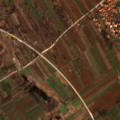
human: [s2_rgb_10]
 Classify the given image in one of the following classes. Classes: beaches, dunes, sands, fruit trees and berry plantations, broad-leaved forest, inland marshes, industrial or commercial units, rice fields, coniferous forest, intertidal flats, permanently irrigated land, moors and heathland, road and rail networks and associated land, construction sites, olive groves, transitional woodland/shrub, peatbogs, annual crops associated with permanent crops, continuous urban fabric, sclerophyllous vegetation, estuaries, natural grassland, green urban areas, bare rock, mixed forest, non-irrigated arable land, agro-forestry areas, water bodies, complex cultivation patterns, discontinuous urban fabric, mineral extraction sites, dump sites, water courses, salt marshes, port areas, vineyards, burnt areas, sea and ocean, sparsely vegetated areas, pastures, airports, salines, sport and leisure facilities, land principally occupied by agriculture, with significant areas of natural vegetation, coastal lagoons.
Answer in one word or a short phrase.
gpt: discontinuous urban fabric, industrial or commercial units, non-irrigated arable land, complex cultivation patterns, transitional woodland/shrub